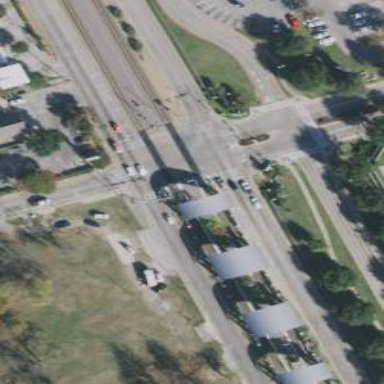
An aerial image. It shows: Railway crossing.